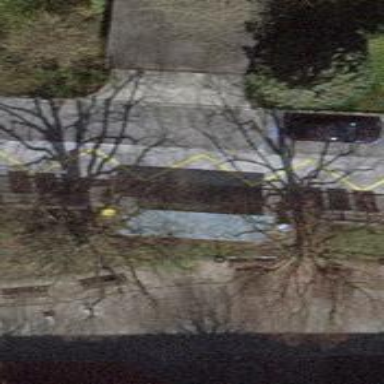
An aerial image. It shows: Bus stop with sheltered platform for public transport.